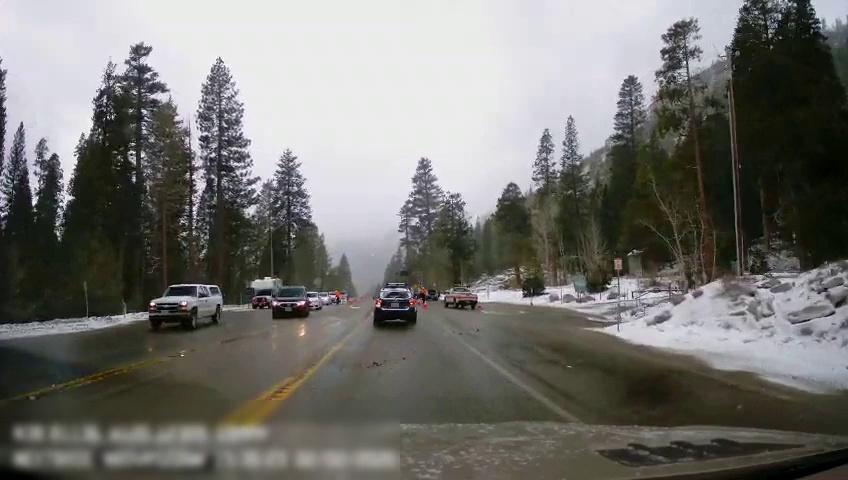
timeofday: Day
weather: Snowy
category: Drivable Space
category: Vehicles | Truck
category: Pedestrians
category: Vehicles | Car
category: Vehicles | Truck
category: Pedestrians
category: Vehicles | Truck
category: Vehicles | Car
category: Vehicles | Car
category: Vehicles | Car
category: Vehicles | Car
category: Vehicles | SUV
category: Pedestrians
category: Vehicles | SUV
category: Lanes | Current Lane
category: Lanes | Opposite Lane
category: Lanes | Opposite Lane
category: Lanes | Current Lane
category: Traffic | Signs